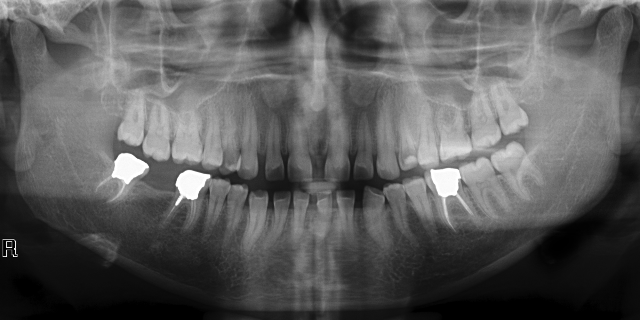
adult